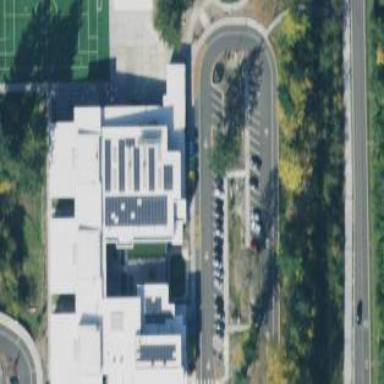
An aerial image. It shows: School building.